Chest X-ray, AP view. Patient: 17 years old, sex F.
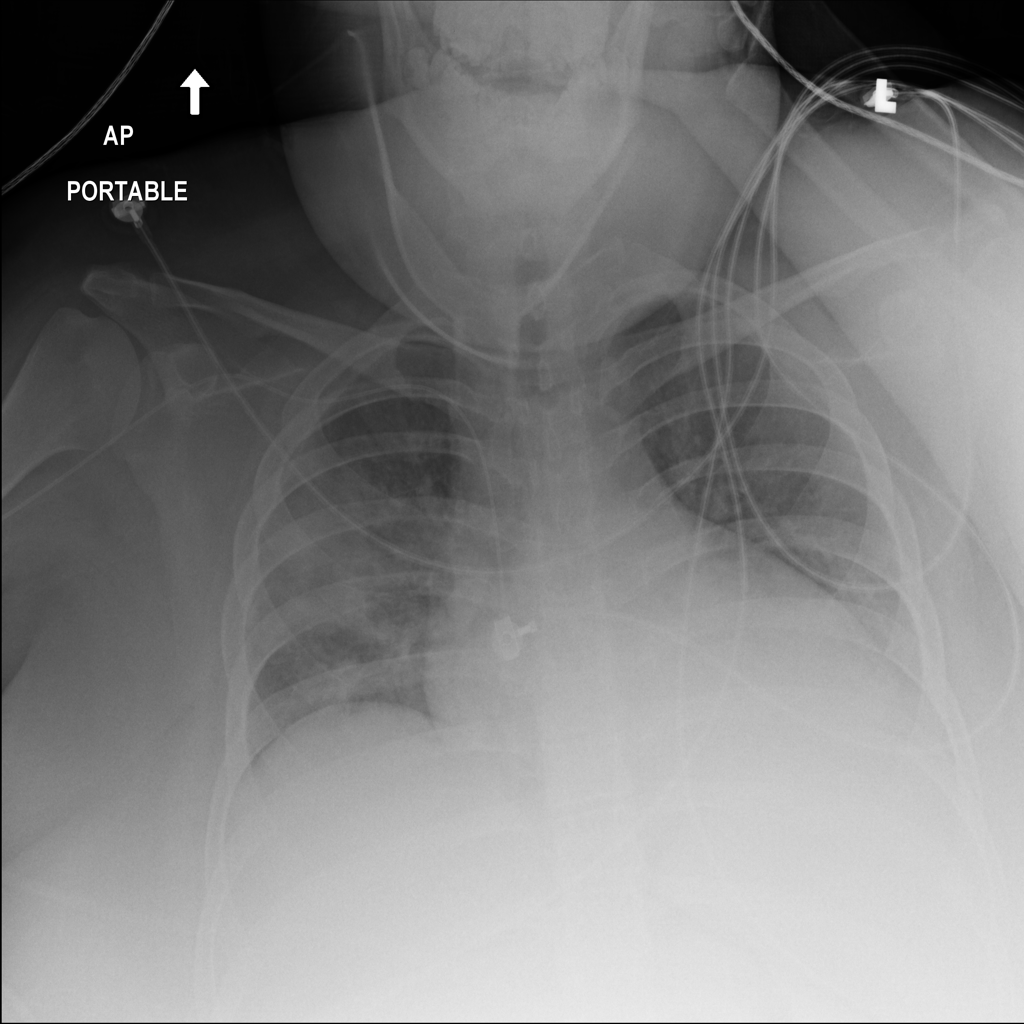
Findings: Infiltration